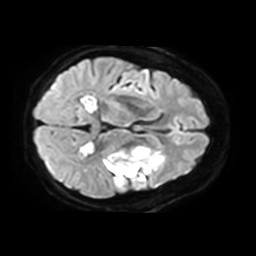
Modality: TRACE
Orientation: axial
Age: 70
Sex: female
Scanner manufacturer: philips
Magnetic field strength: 3 T
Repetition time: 3.9 s
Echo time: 0.05989 s